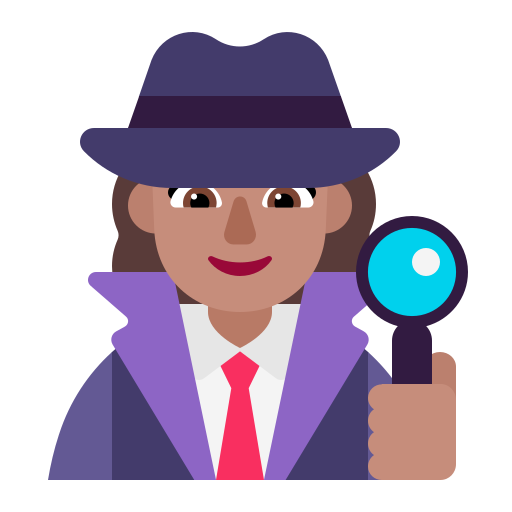
woman detective flat